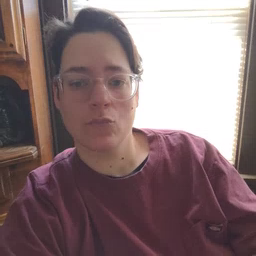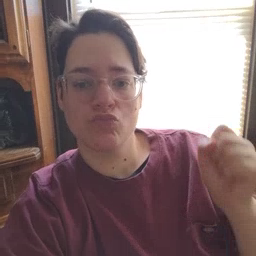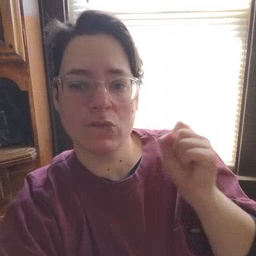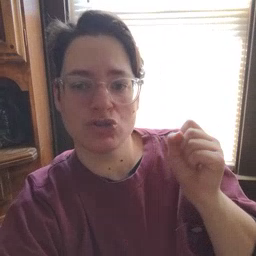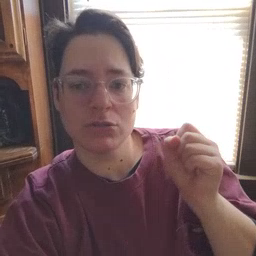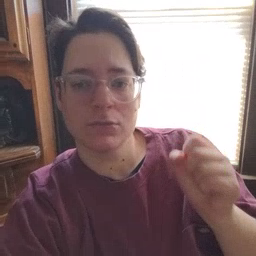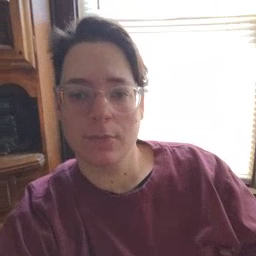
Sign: refrigerator